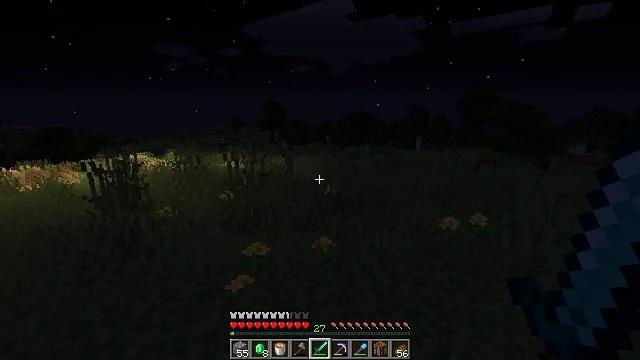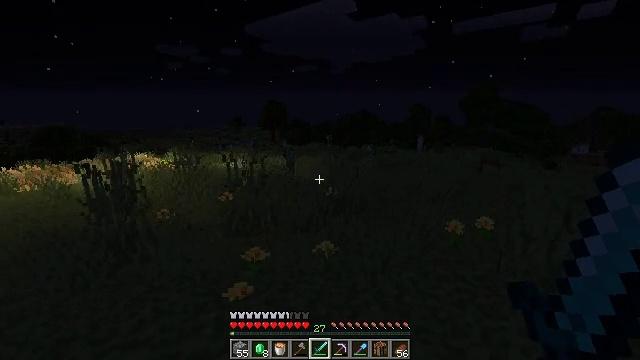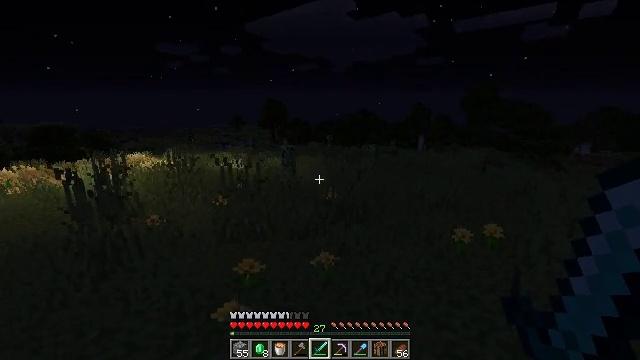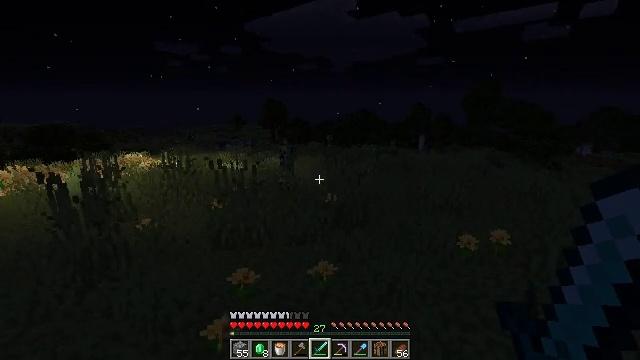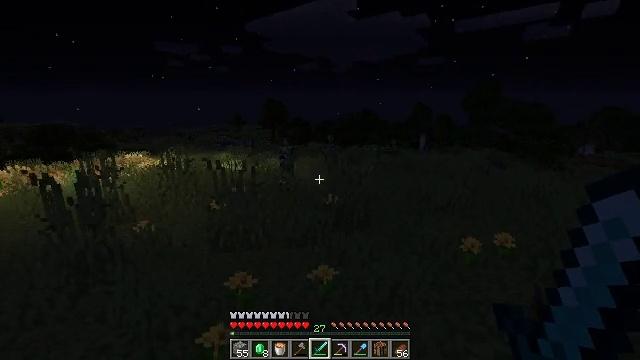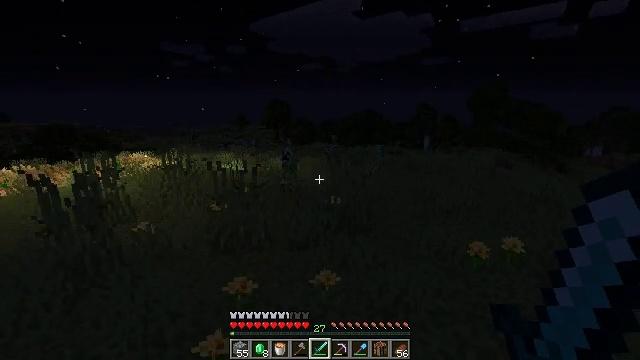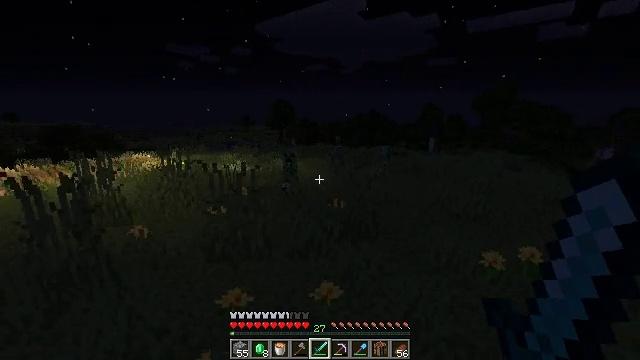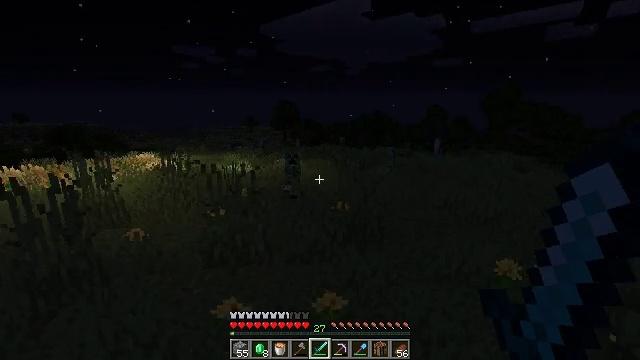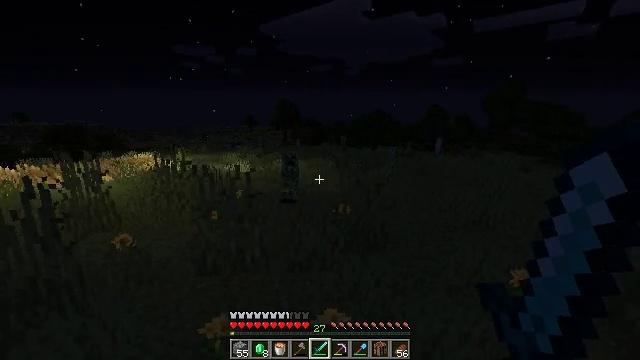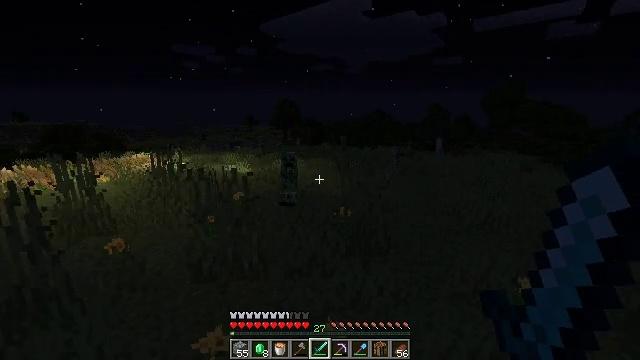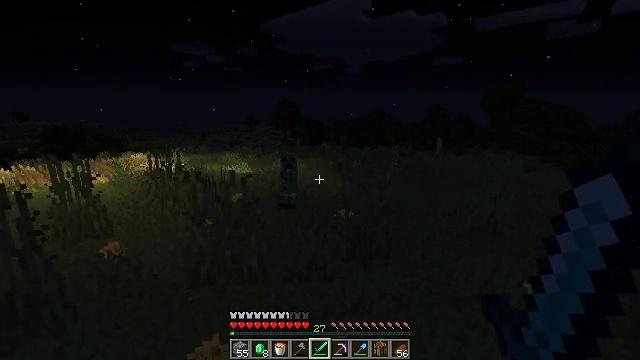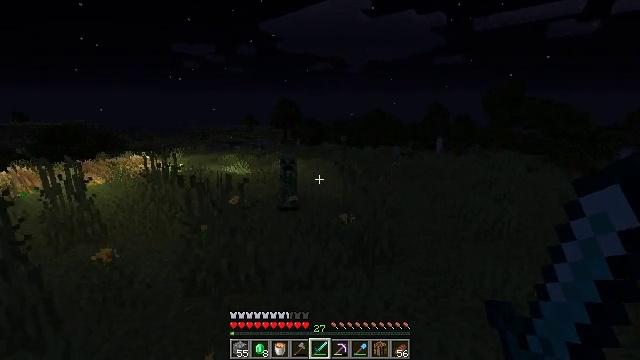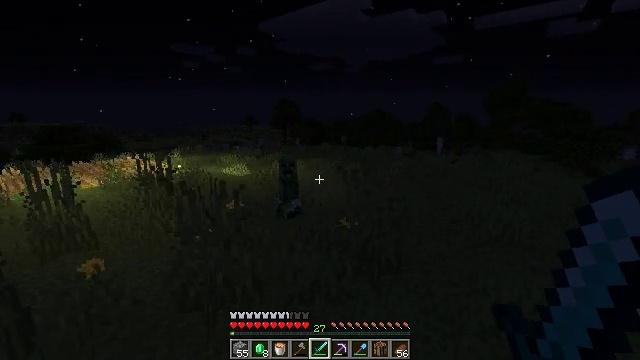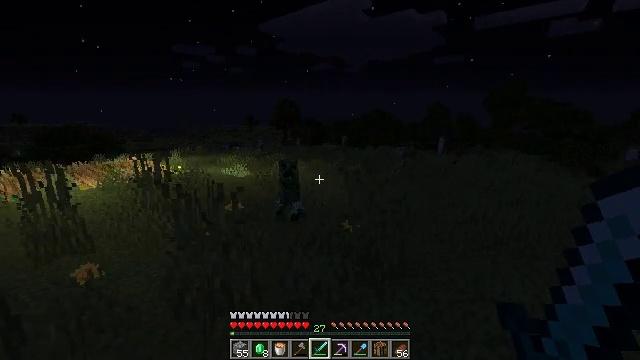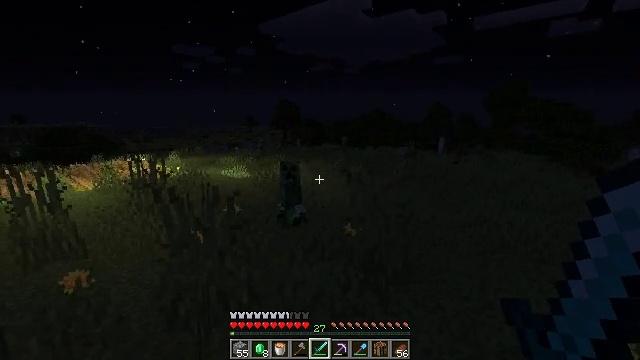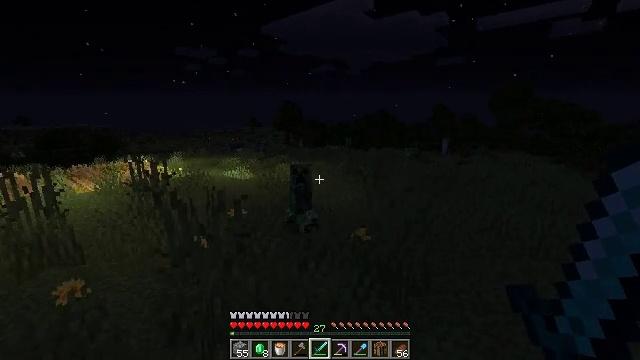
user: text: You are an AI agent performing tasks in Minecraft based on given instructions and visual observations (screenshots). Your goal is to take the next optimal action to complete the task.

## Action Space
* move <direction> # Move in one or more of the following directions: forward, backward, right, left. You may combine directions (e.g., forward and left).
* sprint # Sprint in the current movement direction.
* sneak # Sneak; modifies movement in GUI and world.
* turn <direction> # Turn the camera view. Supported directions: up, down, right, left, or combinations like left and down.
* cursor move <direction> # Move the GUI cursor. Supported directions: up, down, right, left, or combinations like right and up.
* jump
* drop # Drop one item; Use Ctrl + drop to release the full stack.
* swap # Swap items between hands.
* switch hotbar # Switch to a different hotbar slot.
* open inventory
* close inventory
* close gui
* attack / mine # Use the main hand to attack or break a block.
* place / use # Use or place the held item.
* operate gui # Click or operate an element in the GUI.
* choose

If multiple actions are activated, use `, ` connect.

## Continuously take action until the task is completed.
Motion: motion action
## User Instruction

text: Gather tall grass by hitting it.
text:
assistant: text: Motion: move forward
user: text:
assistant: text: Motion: move forward
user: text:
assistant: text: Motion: move forward
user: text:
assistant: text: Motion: move forward
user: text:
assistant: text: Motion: move forward
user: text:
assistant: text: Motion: move forward
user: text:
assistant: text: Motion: move forward
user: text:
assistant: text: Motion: move forward
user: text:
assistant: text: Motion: move forward
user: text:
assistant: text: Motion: move forward
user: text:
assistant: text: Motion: move forward
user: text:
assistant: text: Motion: move forward
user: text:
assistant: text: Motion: move forward
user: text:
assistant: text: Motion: move forward and move left
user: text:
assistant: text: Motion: move forward and move left
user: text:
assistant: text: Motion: move forward and move left, turn left
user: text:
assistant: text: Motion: move forward and move left
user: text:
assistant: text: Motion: move forward and move left
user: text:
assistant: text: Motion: move forward, turn right
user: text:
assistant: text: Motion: move forward
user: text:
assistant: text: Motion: move forward
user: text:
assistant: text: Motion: move forward
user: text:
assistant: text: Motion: move forward, turn right
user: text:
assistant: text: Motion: move forward, turn right
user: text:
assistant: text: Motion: move forward, turn right
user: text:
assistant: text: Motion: turn right
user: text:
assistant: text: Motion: turn right, attack / mine
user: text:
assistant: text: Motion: attack / mine
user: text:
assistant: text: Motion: attack / mine
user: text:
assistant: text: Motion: no_op